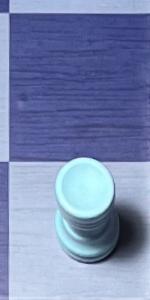
Label: Rook_White